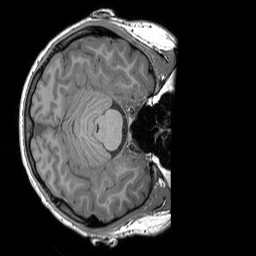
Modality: T1w
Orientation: axial
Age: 19
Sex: male
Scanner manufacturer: siemens
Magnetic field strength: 3 T
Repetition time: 1.9 s
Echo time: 0.00252 s